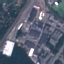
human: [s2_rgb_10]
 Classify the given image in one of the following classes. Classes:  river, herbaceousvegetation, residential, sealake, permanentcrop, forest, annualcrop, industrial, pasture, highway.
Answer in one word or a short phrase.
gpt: Industrial